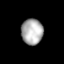
Tissue: lung
Cell type: Myeloid cells
Senescence score: 0.5609
Nuclear area (px): 550
Mean DAPI intensity: 173.309